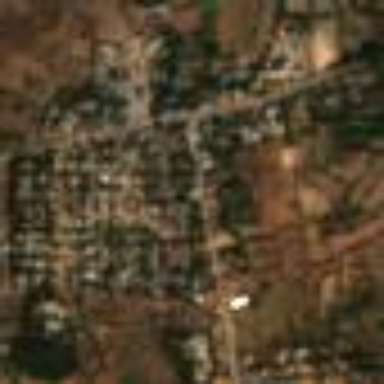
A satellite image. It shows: Residential area located in town.